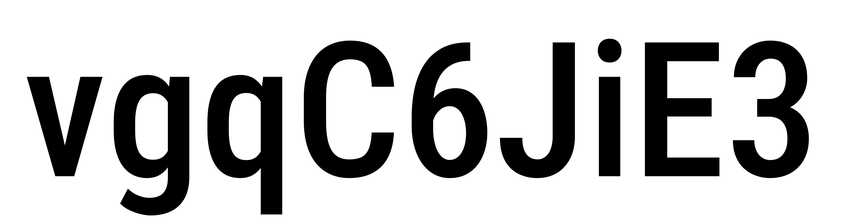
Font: Roboto_Condensed_Medium